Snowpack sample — Buffalo Mountain, Silverthorne, Colorado, USA (2/22/26, 2:02 PM MST)
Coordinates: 39.622, -106.113
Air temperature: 33 °F
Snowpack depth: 63 cm
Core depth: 30 cm
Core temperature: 24.8 °F
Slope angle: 11°, slope face: 116°
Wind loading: low
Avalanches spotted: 0
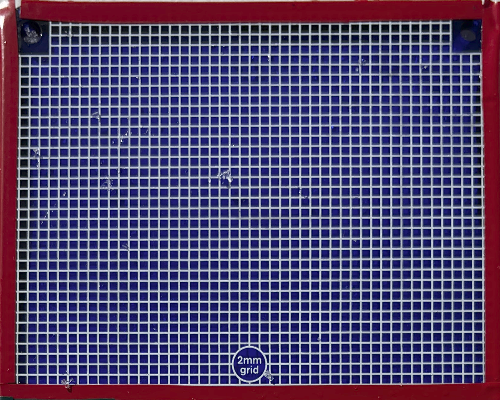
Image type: profile
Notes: In a firebreak similar to site 1, minimal wind loading with no spotted avalanches (not many faces in view though)